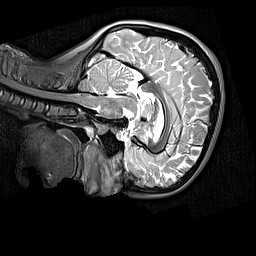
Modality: T2w
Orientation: sagittal
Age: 11
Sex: female
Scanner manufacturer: siemens
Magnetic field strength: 3 T
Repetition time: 3.2 s
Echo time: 0.408 s